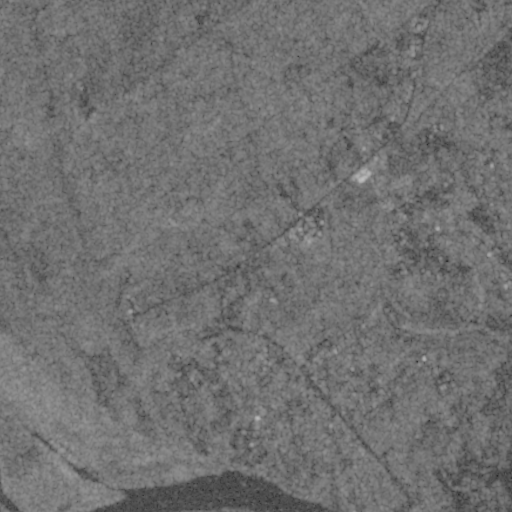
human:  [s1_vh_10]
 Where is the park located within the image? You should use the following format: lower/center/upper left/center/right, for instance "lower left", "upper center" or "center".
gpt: The park is located in the upper right of the image.
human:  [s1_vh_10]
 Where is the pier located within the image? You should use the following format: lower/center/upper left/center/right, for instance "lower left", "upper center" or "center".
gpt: The pier is located in the lower center of the image.
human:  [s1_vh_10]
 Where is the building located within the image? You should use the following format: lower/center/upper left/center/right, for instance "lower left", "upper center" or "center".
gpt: There is no building in the image.

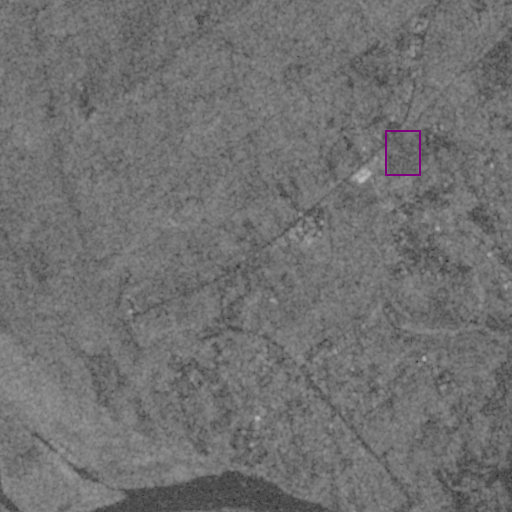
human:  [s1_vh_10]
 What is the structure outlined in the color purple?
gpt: The structure outlined in purple is a park.
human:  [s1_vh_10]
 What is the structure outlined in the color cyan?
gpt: There is no cyan outline.